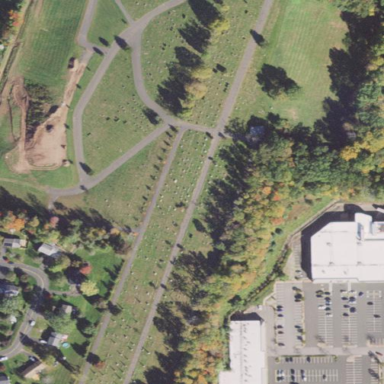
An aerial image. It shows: Cemetery.